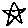
Label: star